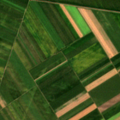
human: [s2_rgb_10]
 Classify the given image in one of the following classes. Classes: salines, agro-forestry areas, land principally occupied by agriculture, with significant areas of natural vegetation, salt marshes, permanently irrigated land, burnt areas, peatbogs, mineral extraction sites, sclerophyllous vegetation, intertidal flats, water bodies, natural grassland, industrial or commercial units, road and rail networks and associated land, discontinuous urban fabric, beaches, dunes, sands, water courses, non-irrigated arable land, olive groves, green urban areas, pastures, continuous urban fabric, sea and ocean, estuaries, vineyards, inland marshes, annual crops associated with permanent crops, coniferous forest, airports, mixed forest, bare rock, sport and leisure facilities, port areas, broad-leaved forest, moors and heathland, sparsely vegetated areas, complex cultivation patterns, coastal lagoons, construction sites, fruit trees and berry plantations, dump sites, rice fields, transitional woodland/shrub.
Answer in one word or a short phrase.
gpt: non-irrigated arable land